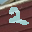
Label: 2